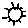
Label: sun